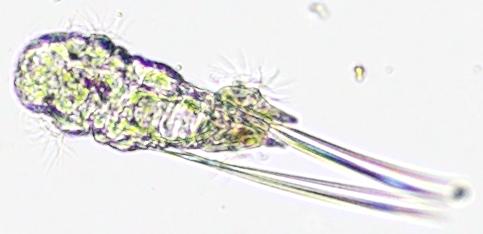
Label: Zooplankton